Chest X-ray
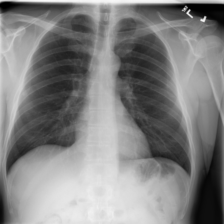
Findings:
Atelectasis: negative
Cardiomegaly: negative
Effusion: negative
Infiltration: negative
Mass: negative
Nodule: negative
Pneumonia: negative
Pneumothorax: negative
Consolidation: negative
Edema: negative
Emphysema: negative
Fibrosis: negative
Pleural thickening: negative
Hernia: negative